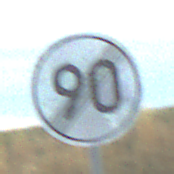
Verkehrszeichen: EndeGeschwindigkeit90
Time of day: SunriseSunset
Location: Outdoor (RoadRail)
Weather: PartlyCloudy
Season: NotSpecified
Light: Natural